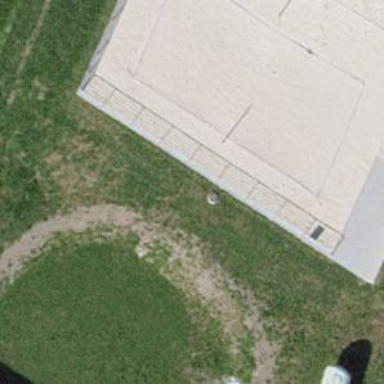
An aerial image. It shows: Sandy pitch for beach volleyball.